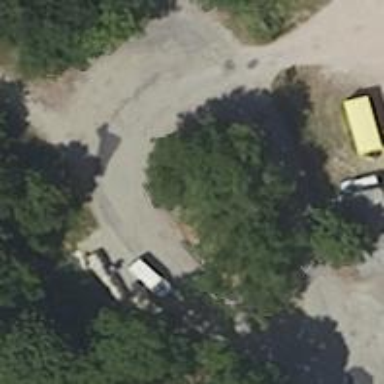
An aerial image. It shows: Recycling facility.